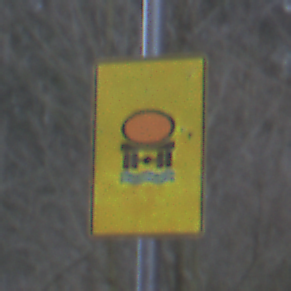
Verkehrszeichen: FahrzeugeMitWassergefaehrdenderLadungOhnePfeilsymbol
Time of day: MorningAfternoon
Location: Outdoor (Nature)
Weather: Overcast
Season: Winter
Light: Natural